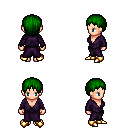
a pixel art fantasy rpg character, female body template, human, light skin, purple robe, gold greaves, green plain hairstyle, gold boots, four views (front, back, left, right), 2x2 character sprite sheet, small pixel art, hard edges, no anti-aliasing